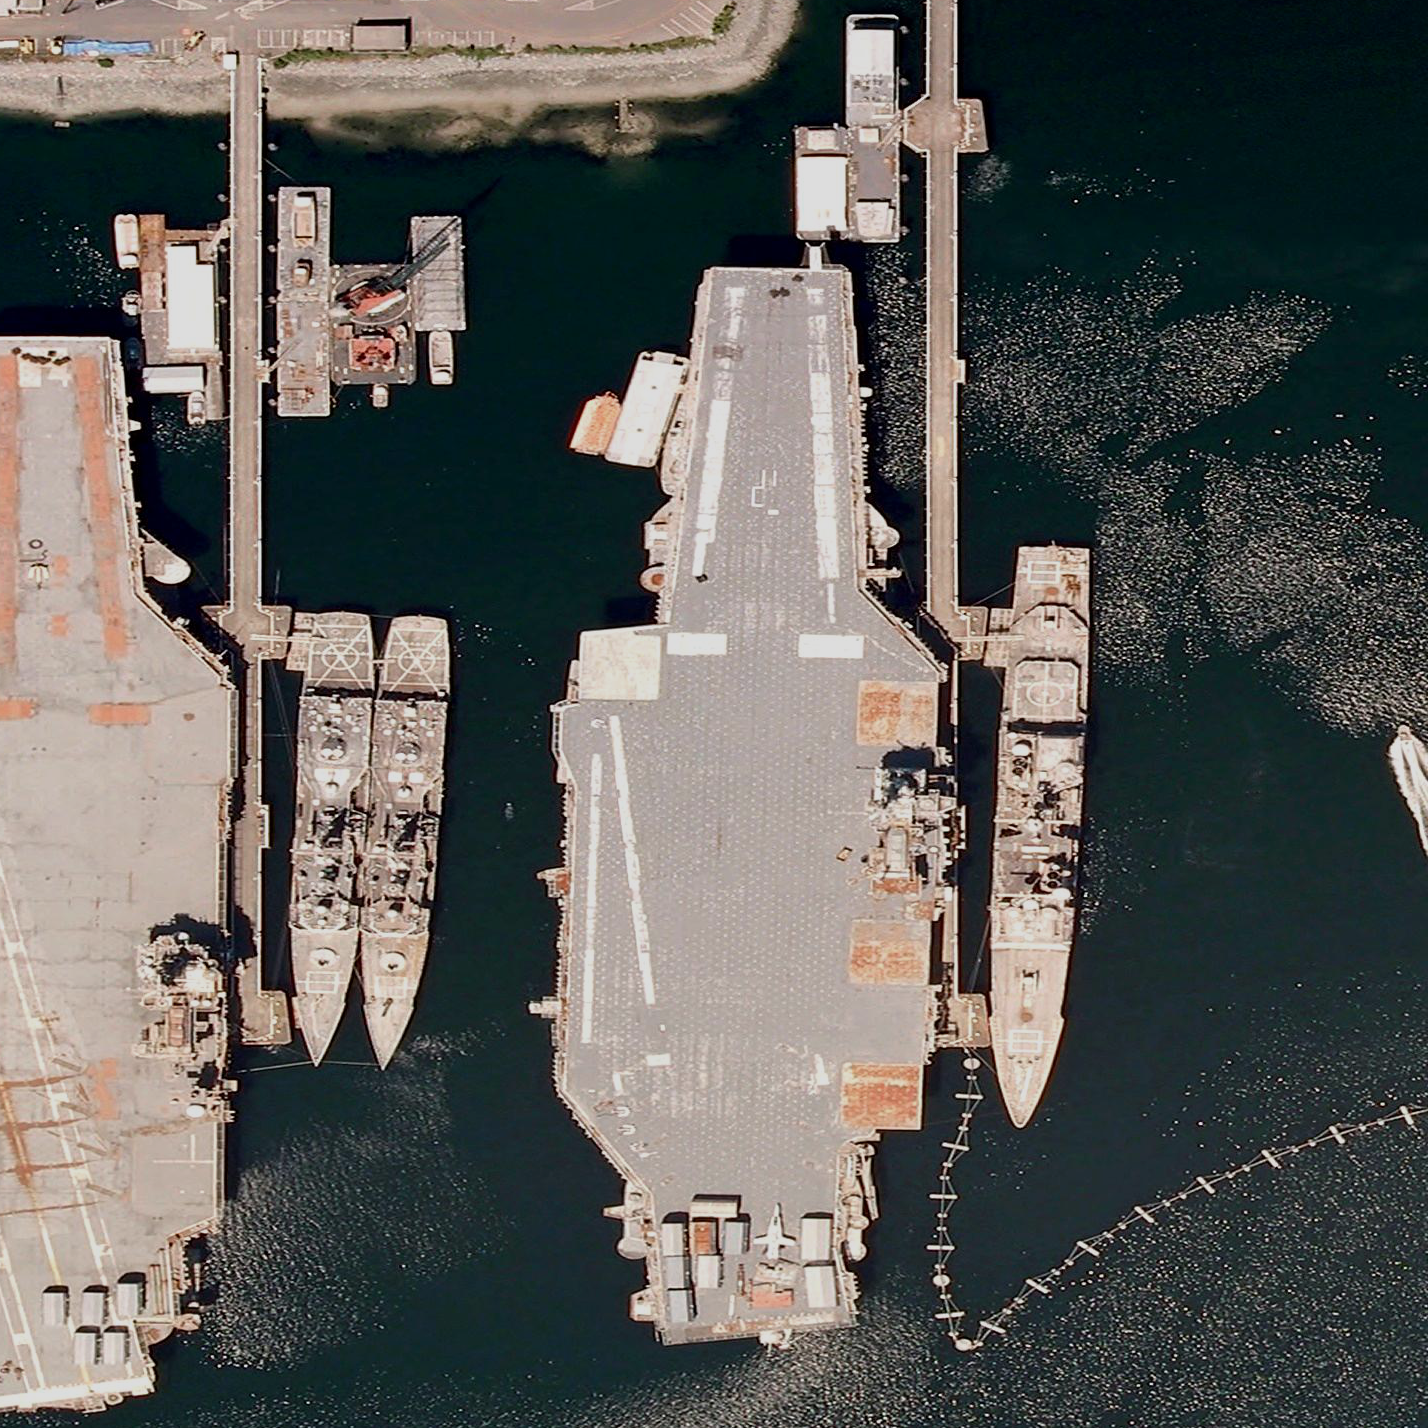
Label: aircraft_carrier